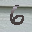
Label: 6